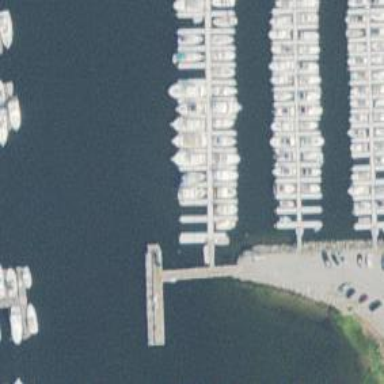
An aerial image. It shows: Man-made pier.